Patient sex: F
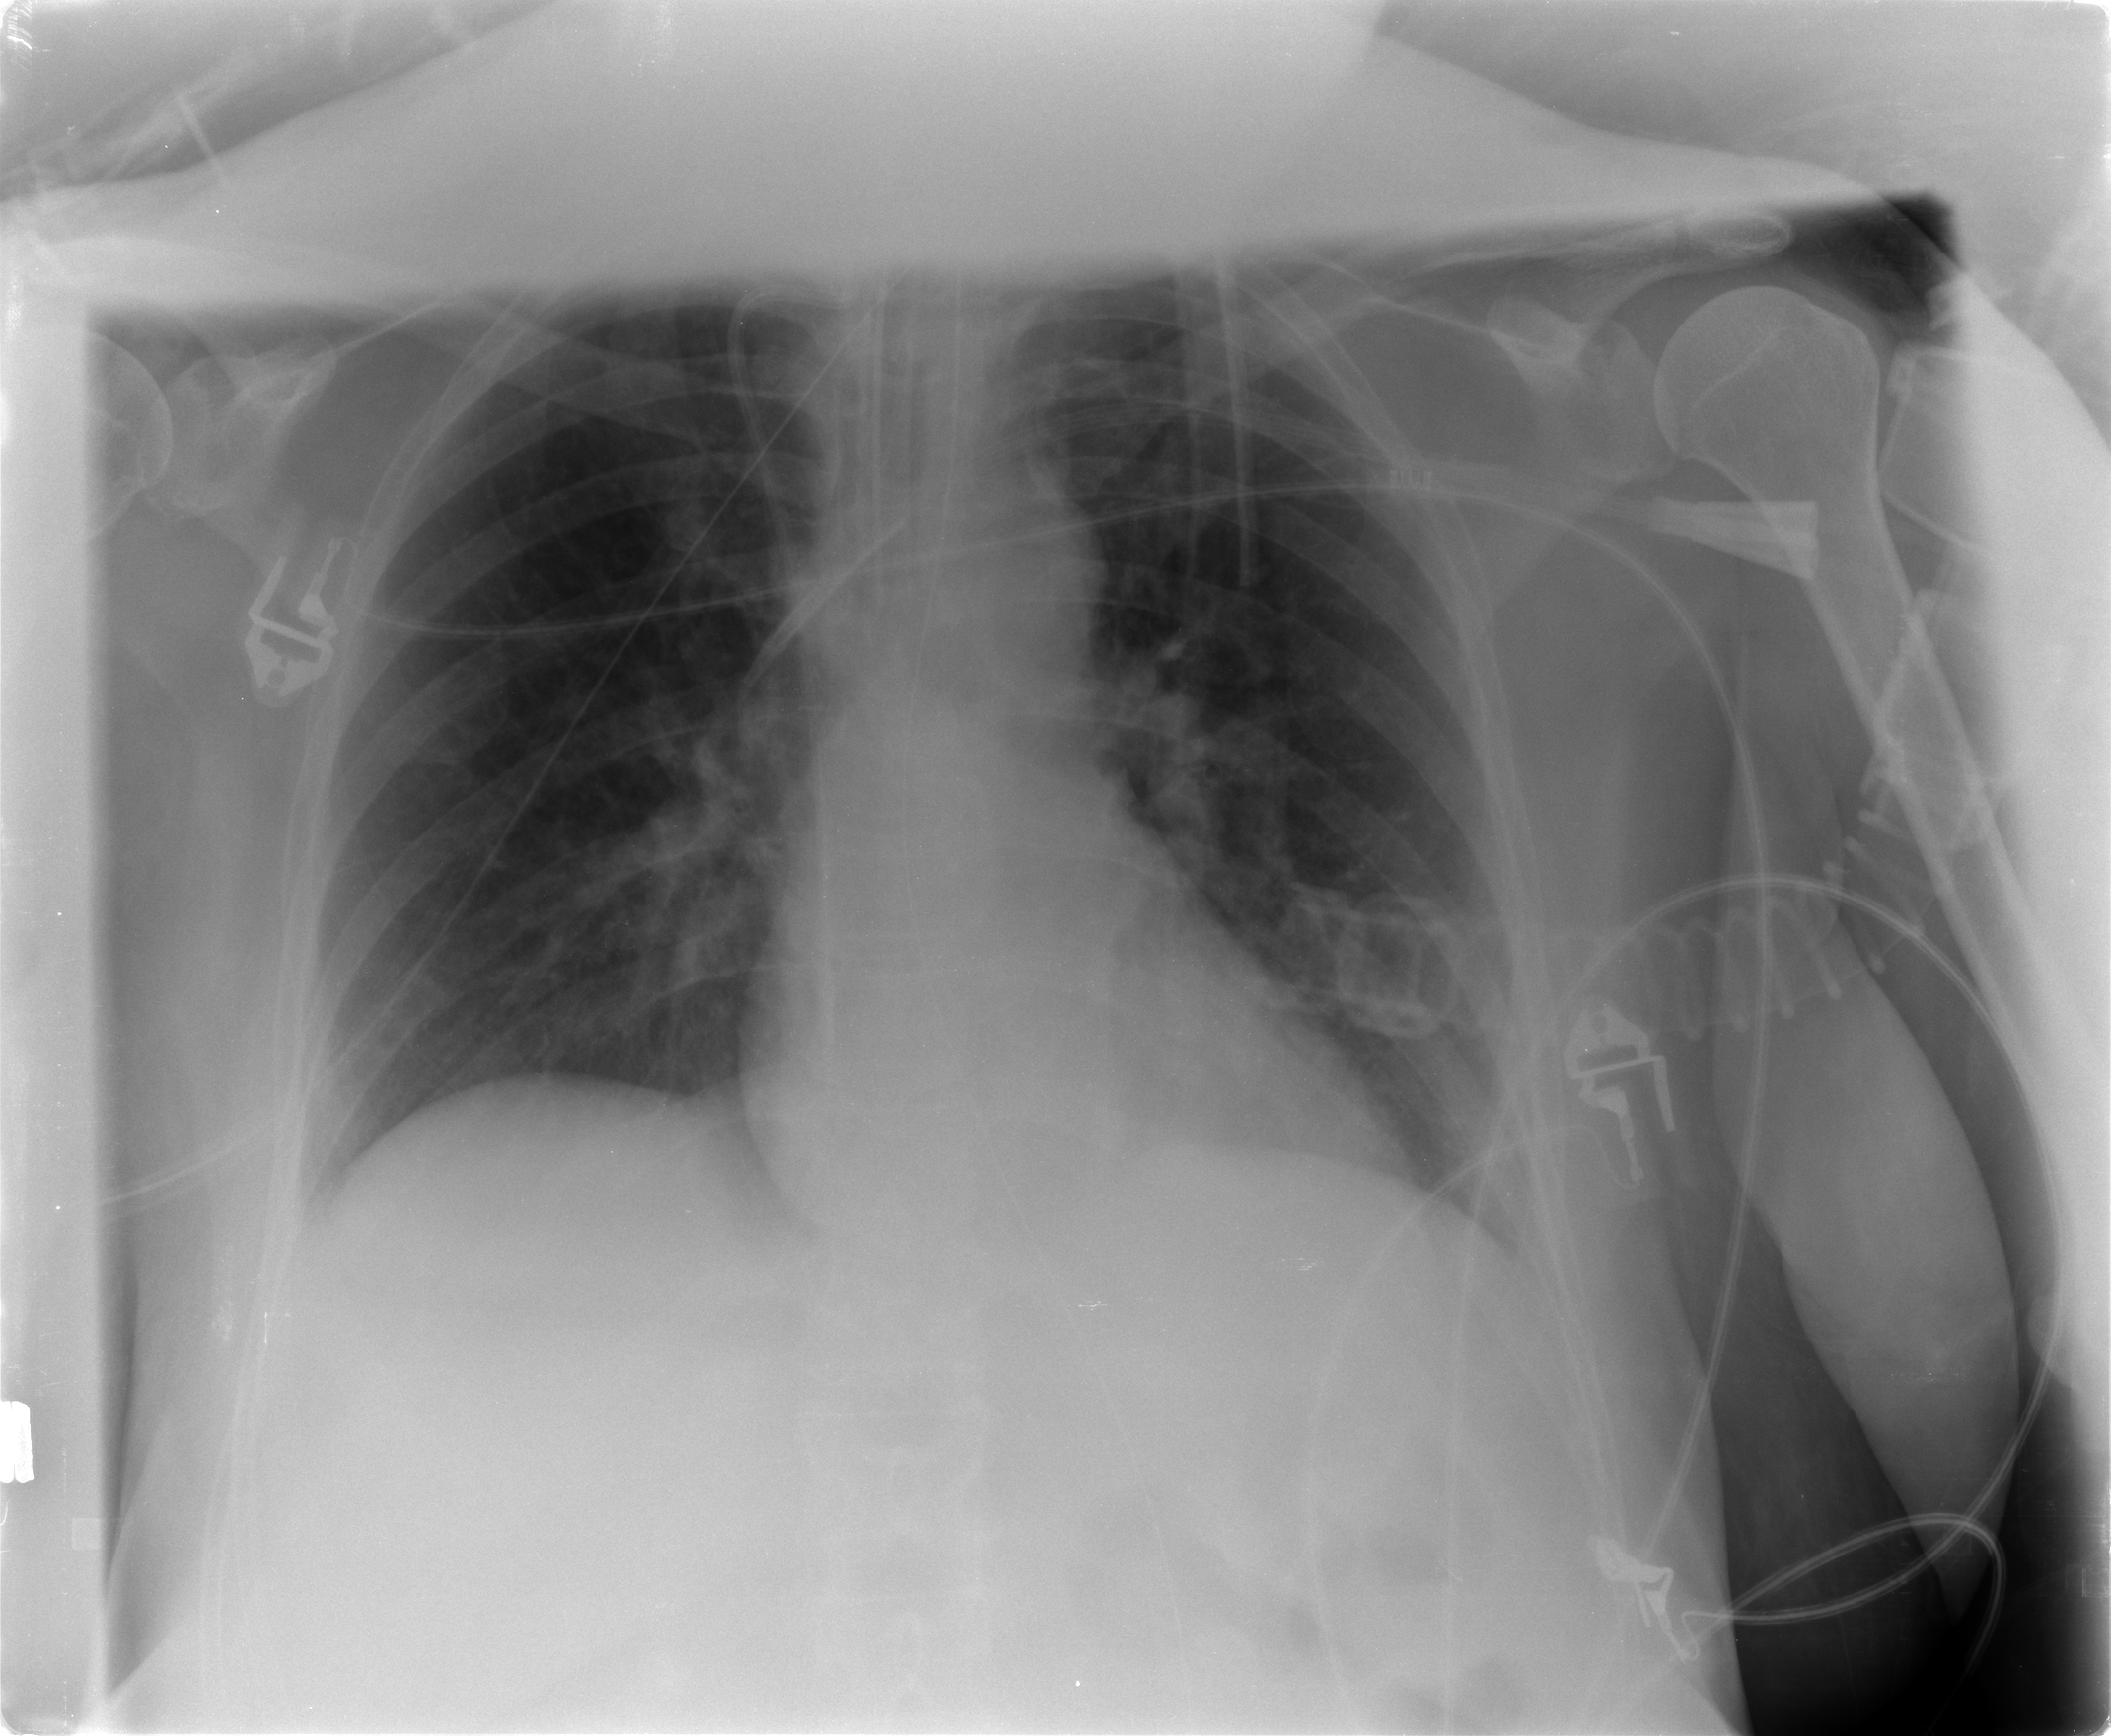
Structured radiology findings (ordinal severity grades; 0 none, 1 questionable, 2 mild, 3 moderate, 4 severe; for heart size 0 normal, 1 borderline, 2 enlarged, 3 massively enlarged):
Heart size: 0
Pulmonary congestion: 1
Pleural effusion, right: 0
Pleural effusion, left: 0
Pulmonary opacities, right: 0
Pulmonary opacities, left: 0
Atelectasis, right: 2
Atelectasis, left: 0